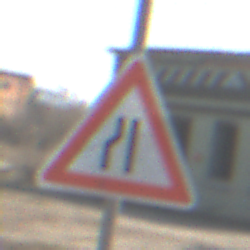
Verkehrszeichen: EinseitigVerengteFahrbahnLinks
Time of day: Midday
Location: Outdoor (Suburban)
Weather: PartlyCloudy
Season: NotSpecified
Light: Natural